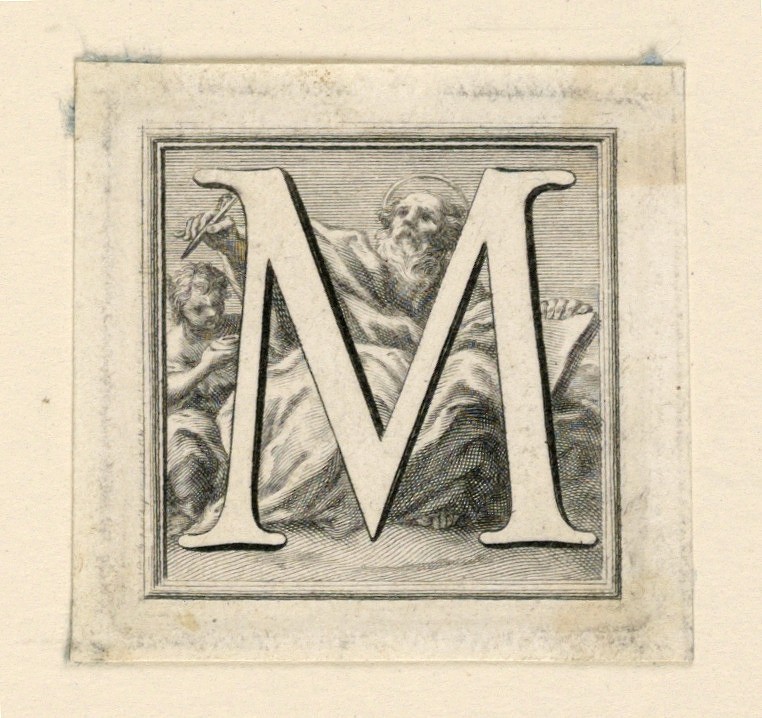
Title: Decorated Capital Letter M
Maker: Jakob Frey, Swiss, active Italy, 1681 - 1752
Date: ca. 1715
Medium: Engraving on paper
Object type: Print
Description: Letter M before St. Matthew holding his pen over the inkstand which is held by the angel.